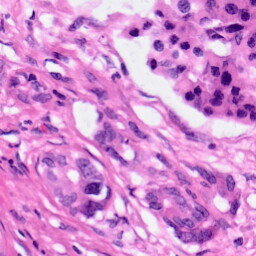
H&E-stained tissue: Pancreatic